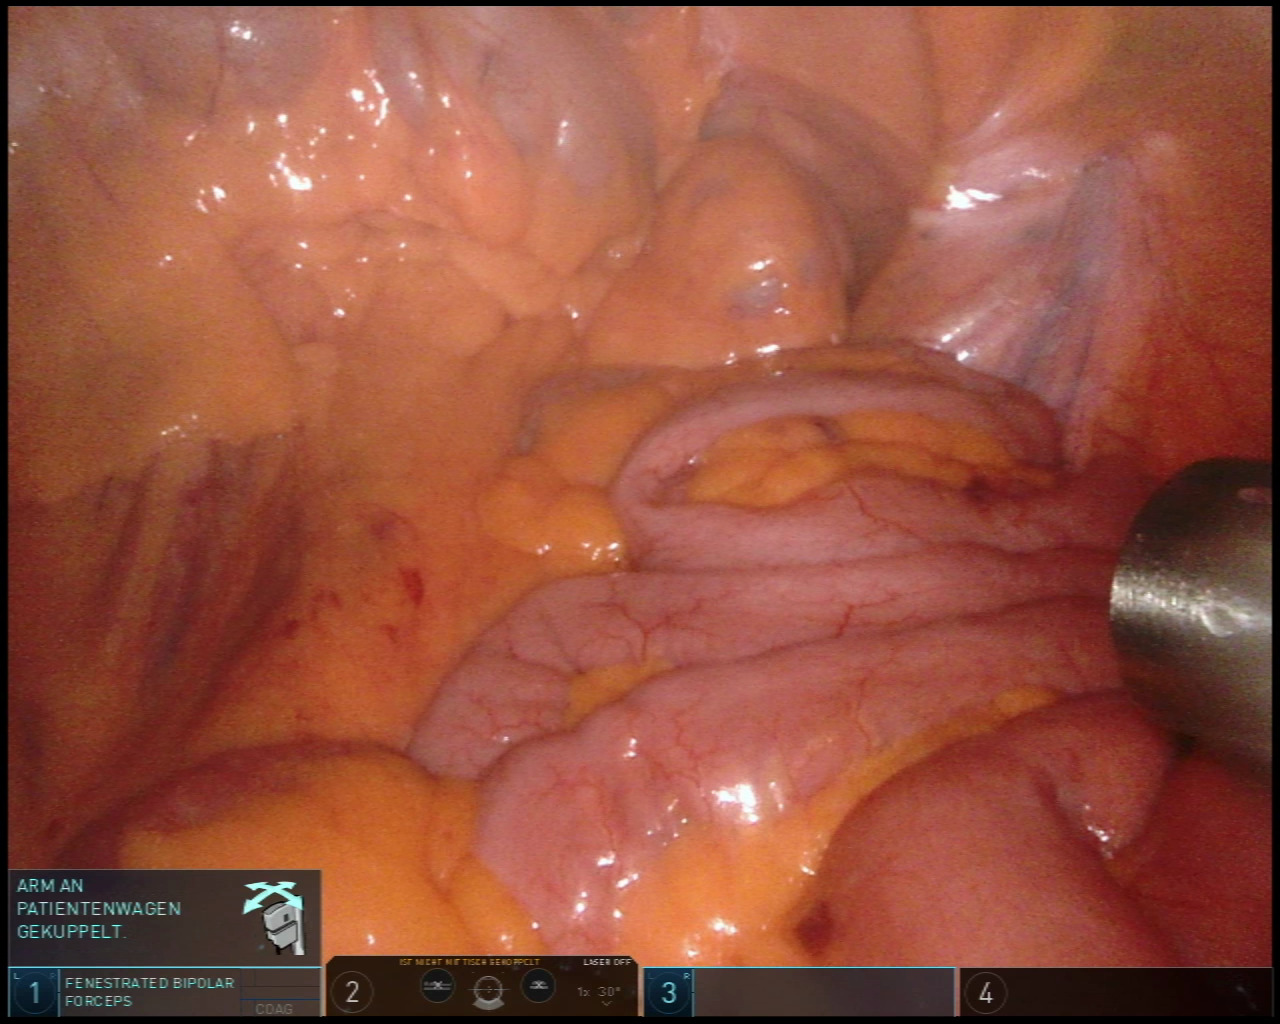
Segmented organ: abdominal_wall
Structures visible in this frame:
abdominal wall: yes
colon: yes
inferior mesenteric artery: no
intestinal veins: no
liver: no
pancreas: no
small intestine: yes
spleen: no
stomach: no
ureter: no
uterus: no
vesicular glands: no